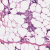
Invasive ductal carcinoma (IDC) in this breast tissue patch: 1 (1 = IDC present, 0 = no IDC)